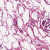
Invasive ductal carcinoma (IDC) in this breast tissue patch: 0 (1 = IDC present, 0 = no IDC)